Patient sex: F
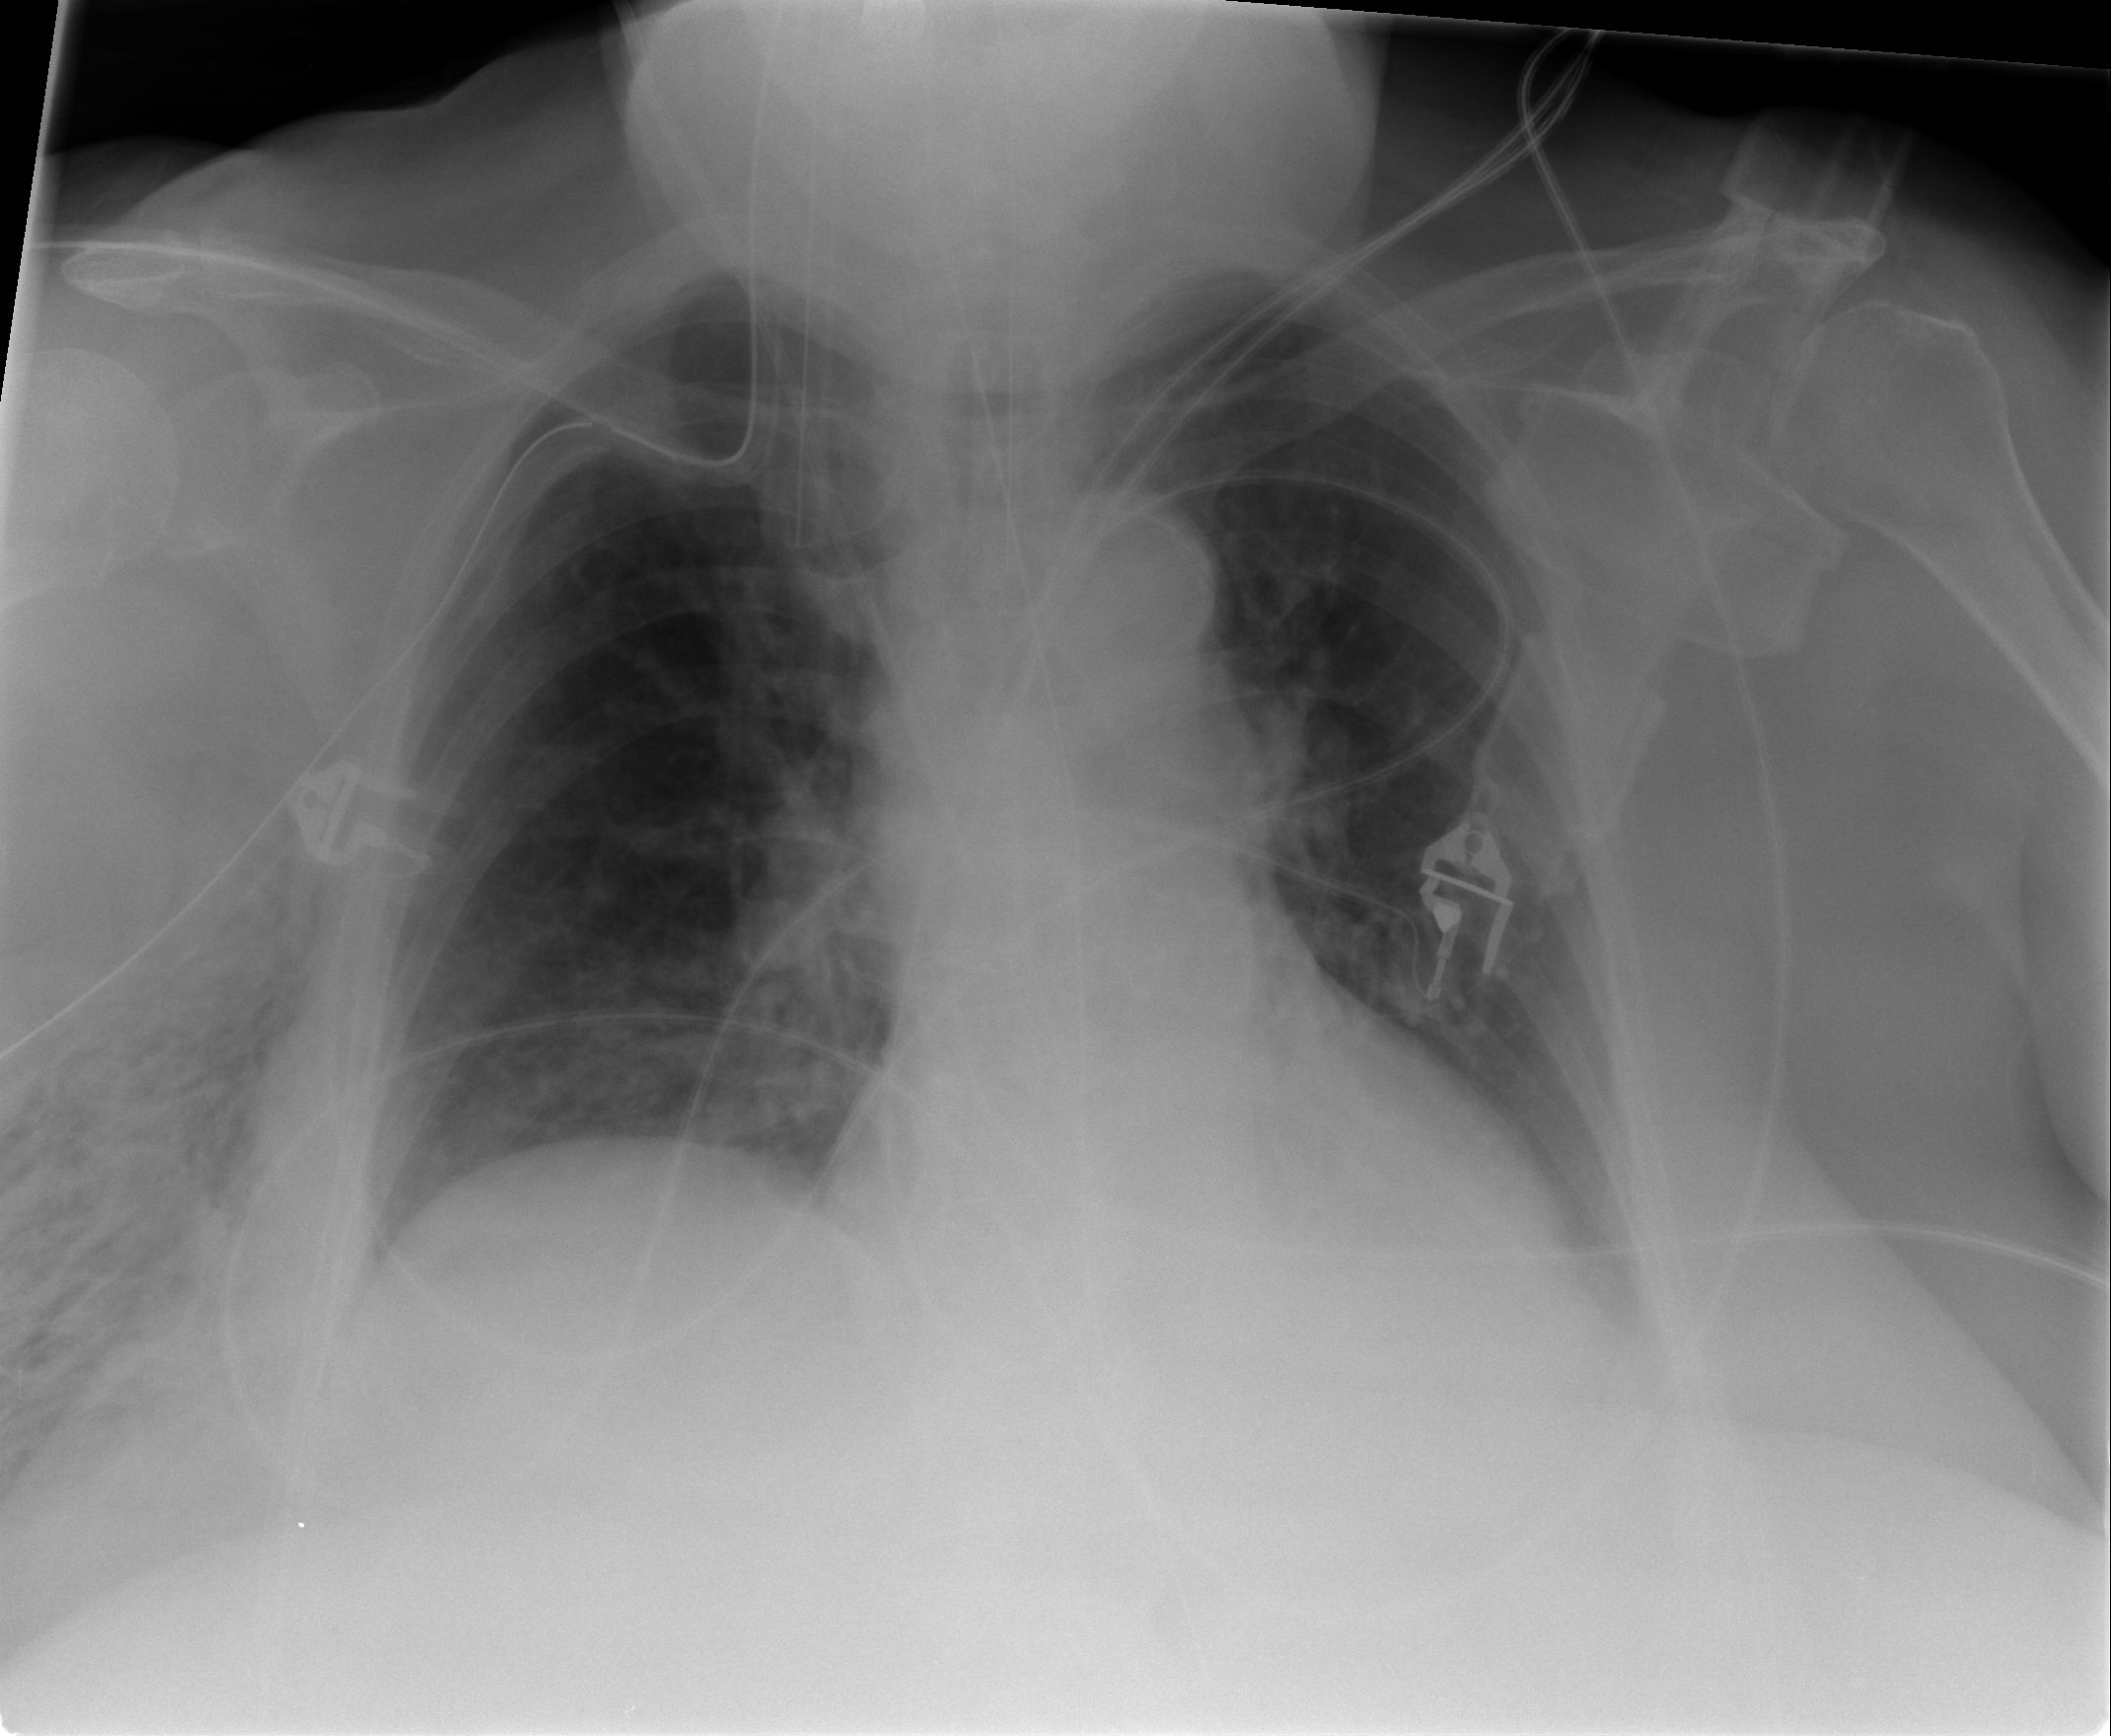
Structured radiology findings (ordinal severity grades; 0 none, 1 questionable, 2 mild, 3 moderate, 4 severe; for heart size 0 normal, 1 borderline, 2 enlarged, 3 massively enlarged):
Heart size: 0
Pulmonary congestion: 1
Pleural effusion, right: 0
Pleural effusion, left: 1
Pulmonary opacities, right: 1
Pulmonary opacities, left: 0
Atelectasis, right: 2
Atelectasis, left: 2